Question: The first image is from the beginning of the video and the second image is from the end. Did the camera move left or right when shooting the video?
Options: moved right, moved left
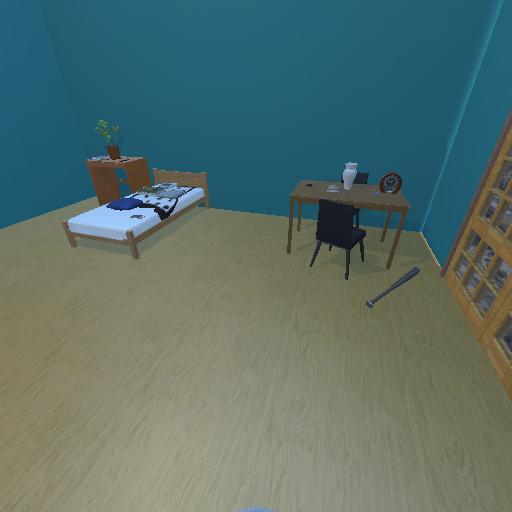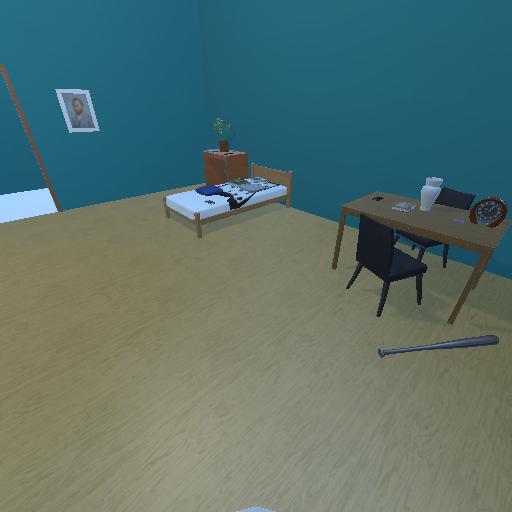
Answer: moved right